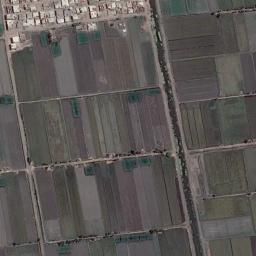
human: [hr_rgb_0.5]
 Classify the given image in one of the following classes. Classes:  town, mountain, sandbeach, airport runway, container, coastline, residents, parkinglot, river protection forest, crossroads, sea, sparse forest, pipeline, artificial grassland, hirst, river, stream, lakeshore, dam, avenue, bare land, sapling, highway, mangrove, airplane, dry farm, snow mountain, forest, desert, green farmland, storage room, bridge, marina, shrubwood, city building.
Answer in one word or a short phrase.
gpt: green farmland